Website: apple
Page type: account-selection
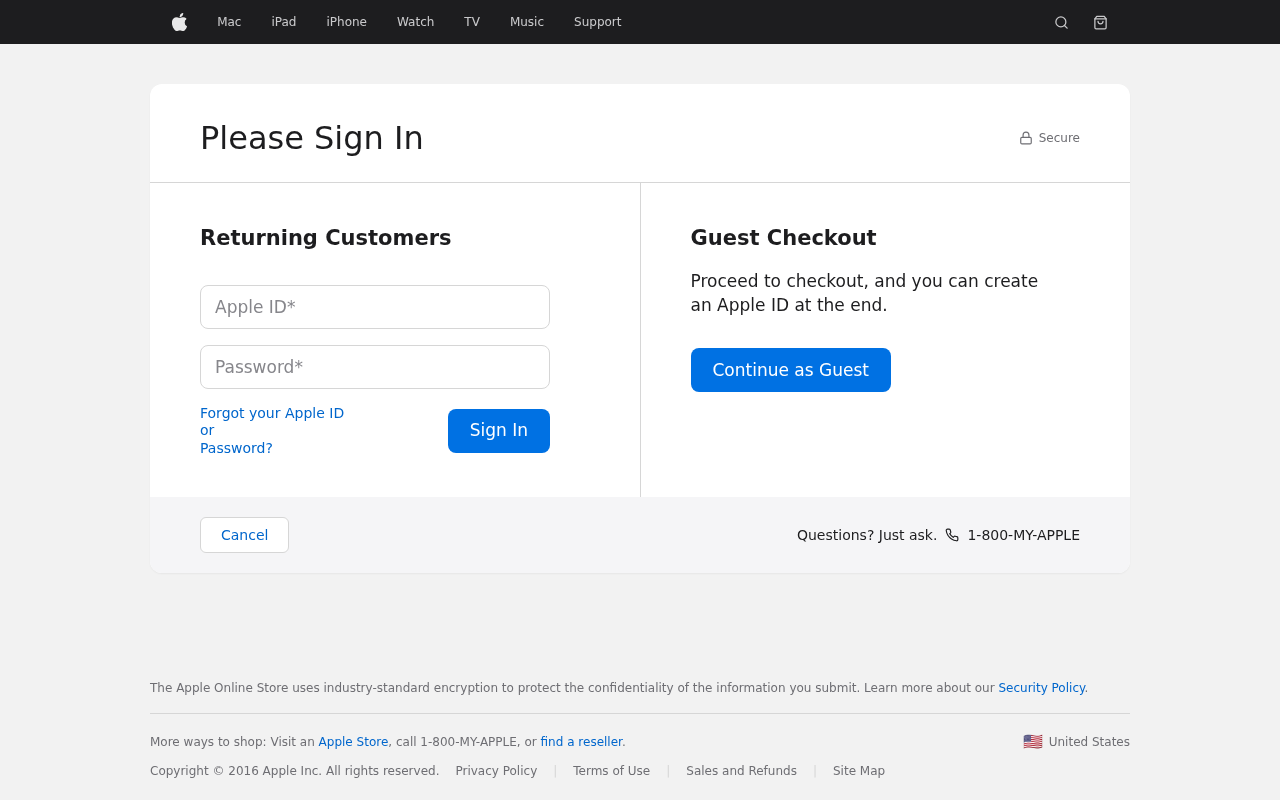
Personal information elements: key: PII_LOGIN_USERNAME
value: kelsey_wilson